Field crop: maize
Growth stage: 1
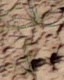
Species: lolium